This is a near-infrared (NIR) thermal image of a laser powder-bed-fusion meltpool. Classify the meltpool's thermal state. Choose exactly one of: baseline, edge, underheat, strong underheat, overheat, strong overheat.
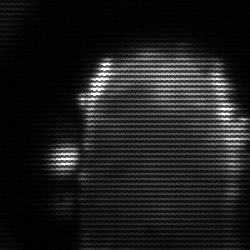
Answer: baseline